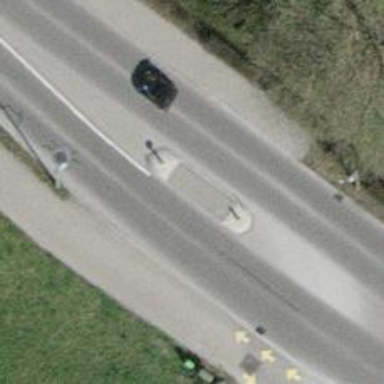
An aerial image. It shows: Secondary road with asphalt surface and sidewalk on the left.